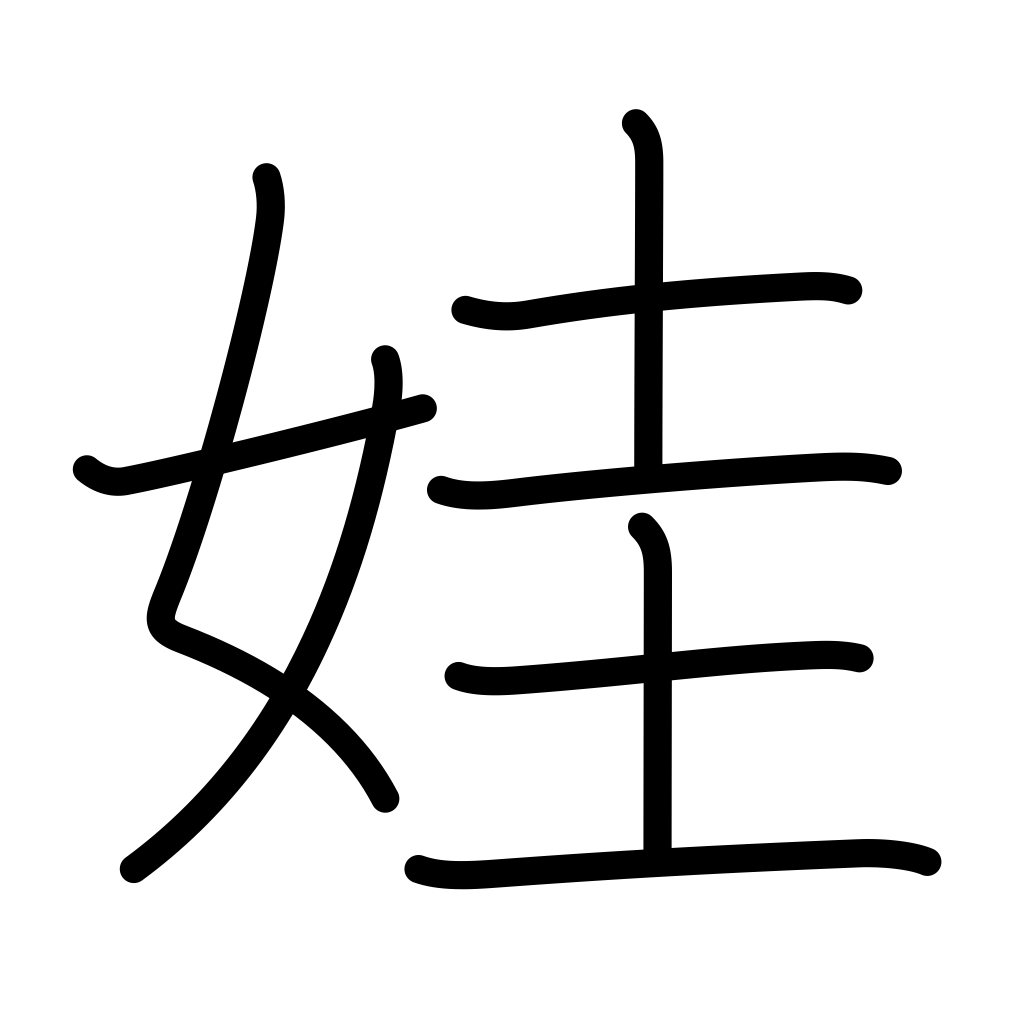
Meaning: beautiful